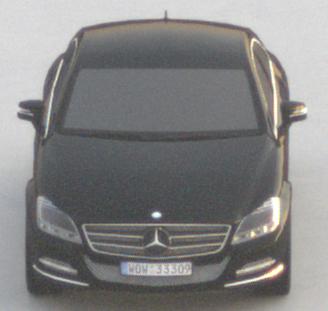
Make: Mercedes-Benz
Model: CLS Coupé 350
Detailed model: CLS-Class (218) Coupé
Model produced from: 2011/01
Model produced until: 2014/07
Doors: 4
Color: black
Road condition: dry road
Daytime: sunrise or sunset
Contrast: low contrast